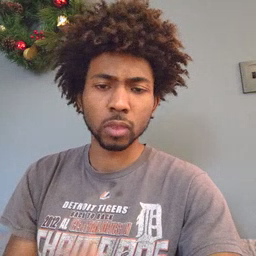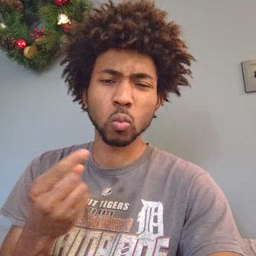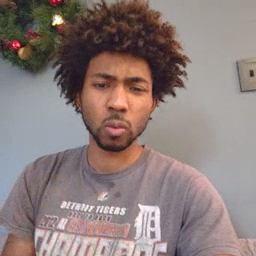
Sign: owie